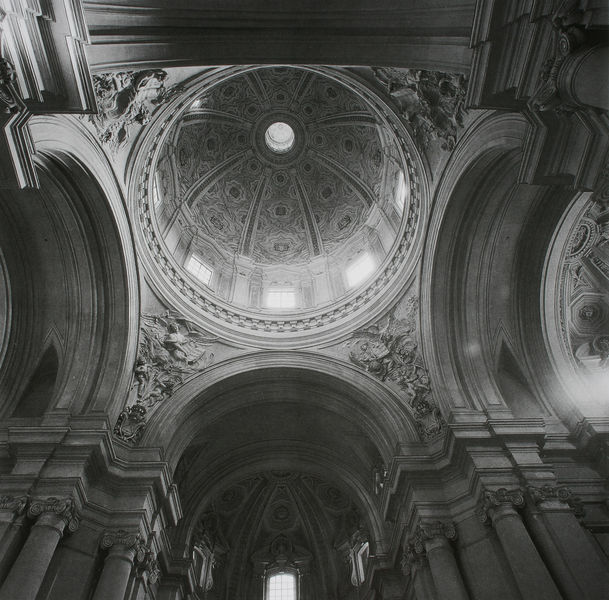
Titel: Gewölbe des Chors und Kuppel
Künstler: Pietro da Cortona
Standort: Rom
Institution: SS. Luca e Martina
Schlagwörter: dunkel, fuß, gemälde, schatten, bewegung, fenster, geschwungen, grau, hell, laterne, licht, marmor, pfeiler, profil, schmuck, schwarz, säule, säulen, weiss, malerei, muster, ornament, architektur, barock, stein, gitter, kirche, sonne, auge, decke, innen, kreis, rund, relief, ansicht, bogen, italien, perspektive, rundbogen, kuppel, hohe, detail, dekor, ornamente, stuck, innenansicht, lichteinfall, ring, foto, fotografie, photographie, bögen, segment, nische, arkade, gewölbe, helligkeit, höhe, kreuz, religion, dom, strahlen, schwarzweiss, kuppen, loch, dynamik, mosaik, zwickel, altar, arkaden, kapitelle, kathedrale, langhaus, rom, kapitell, photo, halbrund, fries, sims, doppelsäulen, gesims, portale, bündelpfeiler, querhaus, ionisch, simse, apsis, rundbögen, fresken, chor, licheinfall, kassettendecke, fresko, fotographie, streben, wulst, sakralbau, kapitel, basilika, gebälk, kreuzgang, verziehrung, kranzgesims, deckenmalerei, petersdom, froschperspektive, zentralraum, opaion, opeion, vierung, oberlicht, tambour, okolus, ionische kapitelle, pendentif, bauschmuck, kuppeldach, st. peter, archtiektur, vierungspfeiler, gurtbögen, kuppelkirche, verziehrungen, scheidbögen, verkröpfung, kuppelfuß, gekröpft, bogenmosaik, kropfgesims, kuppelring, pendentifkuppel, pfeilen, vierungsbogen, zwickelschmuck, kaptielle, verkropft, setile, licht#